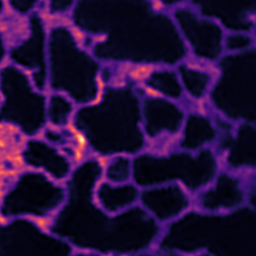
Label: Super-resolution ER image